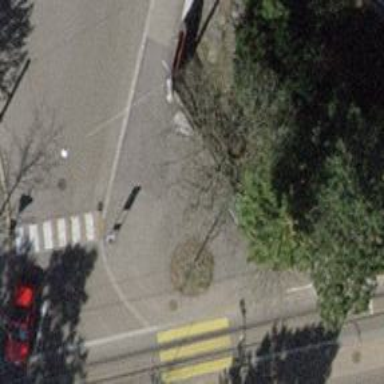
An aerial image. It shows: Street cabinet used for power utility.